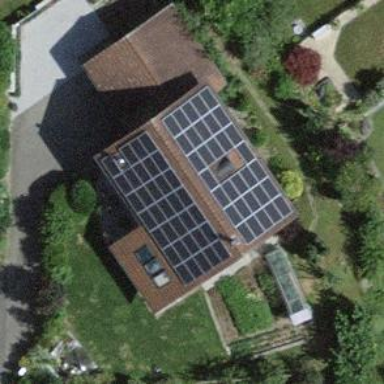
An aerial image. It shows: Small solar photovoltaic panel used as generator to produce electricity.